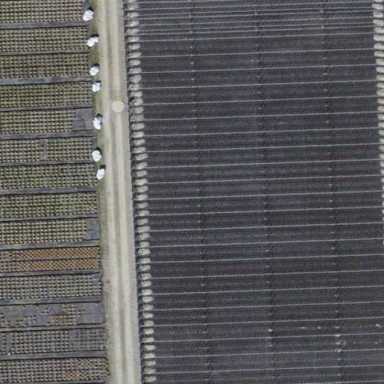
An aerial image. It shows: Plant nursery area.